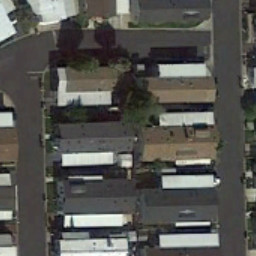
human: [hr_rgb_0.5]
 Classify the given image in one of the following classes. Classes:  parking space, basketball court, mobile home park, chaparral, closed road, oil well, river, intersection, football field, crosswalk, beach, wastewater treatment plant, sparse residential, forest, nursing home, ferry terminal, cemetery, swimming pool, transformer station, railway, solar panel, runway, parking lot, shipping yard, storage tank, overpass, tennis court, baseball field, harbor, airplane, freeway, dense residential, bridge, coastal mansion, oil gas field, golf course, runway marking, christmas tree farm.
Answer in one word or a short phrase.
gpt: mobile home park